Question: In the ios7 many times when you click on the one of the button on the tab bar, a windows appear that contains some items with a done button on the right of the navigation bar. Below image show this windows on the map application of the ios7.
Is this a new component like action-sheet or just a custom view? I want to create a page like this, what is the best way?

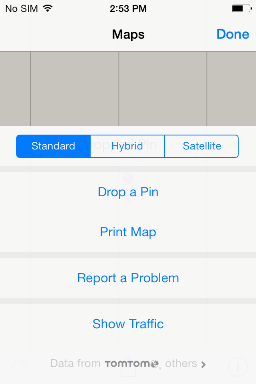
Answer: Since the maps app is available in the simulator, you can attach to it using the debugger and sent messages to its objects.
Here is a print of the recursive description of the key window:
'''
<UIWindow: 0x10ab27890; frame = (0 0; 320 568); autoresize = W+H; gestureRecognizers = <NSArray: 0x10ab280a0>; layer = <UIWindowLayer: 0x10ab26ba0>>
| <UILayoutContainerView: 0x10af73b20; frame = (0 0; 320 568); autoresize = W+H; gestureRecognizers = <NSArray: 0x10af7d1b0>; layer = <CALayer: 0x10af74420>>
| | <UINavigationTransitionView: 0x10af75700; frame = (0 0; 320 568); clipsToBounds = YES; autoresize = W+H; layer = <CALayer: 0x10af08c20>>
| | | <UIViewControllerWrapperView: 0x111aaea00; frame = (0 0; 320 568); layer = <CALayer: 0x10abb2990>>
| | | | <UIView: 0x10af7e3d0; frame = (0 0; 320 568); clipsToBounds = YES; layer = <CALayer: 0x10af7e690>>
| | | | | <UIView: 0x10af7e6b0; frame = (0 0; 320 568); gestureRecognizers = <NSArray: 0x10ab47cb0>; layer = <CALayer: 0x10af7e770>>
| | | | | | <MKMapView: 0x10af7eca0; frame = (0 0; 320 568); clipsToBounds = YES; userInteractionEnabled = NO; gestureRecognizers = <NSArray: 0x10abfb9f0>; layer = <CALayer: 0x10af7e940>>
| | | | | | | <UIView: 0x10af809e0; frame = (0 0; 320 568); autoresizesSubviews = NO; gestureRecognizers = <NSArray: 0x10ab4a980>; layer = <CALayer: 0x10af80aa0>>
| | | | | | | | <MKBasicMapView: 0x10af80fb0; frame = (0 0; 320 568); clipsToBounds = YES; layer = <CALayer: 0x10af81150>>
| | | | | | | | | <_MKMapLayerHostingView: 0x10af81ca0; frame = (0 0; 320 568); layer = <_MKMapLayerHostingLayer: 0x10af81fd0>>
| | | | | | | | | | <VKMapView: 0x10af82a30> (layer)
| | | | | | | | | | | <VKMapCanvas: 0x10af9ca60> (layer)
| | | | | | | | | | | | <VGLLayer: 0x10c90ed40> (layer)
| | | | | | | | <MKScrollContainerView: 0x111ab4a30; frame = (-1.3491e+06 -3.25471e+06; 8.38861e+06 8.38861e+06); autoresizesSubviews = NO; layer = <CALayer: 0x10aba9420>>
| | | | | | | | <MKNewAnnotationContainerView: 0x111ab4ff0; frame = (0 0; 320 568); autoresize = W+H; autoresizesSubviews = NO; layer = <CALayer: 0x10ab7d3b0>>
| | | | | | | | | <UserLocationView: 0x10c981e70; frame = (138.651 271.783; 42 44); layer = <CALayer: 0x10c9f2a30>>
| | | | | | | | | | <CALayer: 0x10c97e250> (layer)
| | | | | | | | | | <CALayer: 0x10c981e00> (layer)
| | | | | | | | | | <CALayer: 0x10c9bfd60> (layer)
| | | | | | | | | | | <CALayer: 0x10c984cc0> (layer)
| | | | | | <BlurView: 0x111ab0cd0; frame = (0 0; 320 64); layer = <CALayer: 0x111ab0db0>>
| | | | | | | <_UIBackdropView: 0x111ab4c40; frame = (0 0; 320 64); opaque = NO; autoresize = W+H; layer = <_UIBackdropViewLayer: 0x10ab61940>>
| | | | | | | | <_UIBackdropEffectView: 0x10ab32bc0; frame = (0 0; 320 64); clipsToBounds = YES; opaque = NO; autoresize = W+H; userInteractionEnabled = NO; layer = <CABackdropLayer: 0x111a07ee0>>
| | | | | | | | <UIView: 0x111abbb40; frame = (0 0; 320 64); hidden = YES; opaque = NO; autoresize = W+H; userInteractionEnabled = NO; layer = <CALayer: 0x10ab5ad20>>
| | | | | | | <UIView: 0x111abc960; frame = (0 64; 320 0.5); tag = 11; layer = <CALayer: 0x10ab54110>>
| | | | | | <FloatingControlsView: 0x111abcbb0; frame = (0 524; 320 44); opaque = NO; layer = <CALayer: 0x111a04910>>
| | | | | | | <BlurView: 0x111abd0a0; frame = (0 0; 320 44); autoresize = W+H; layer = <CALayer: 0x10ab506c0>>
| | | | | | | | <_UIBackdropView: 0x111abd280; frame = (0 0; 320 44); opaque = NO; autoresize = W+H; layer = <_UIBackdropViewLayer: 0x111a02e50>>
| | | | | | | | | <_UIBackdropEffectView: 0x111abd730; frame = (0 0; 320 44); clipsToBounds = YES; opaque = NO; autoresize = W+H; userInteractionEnabled = NO; layer = <CABackdropLayer: 0x111a02560>>
| | | | | | | | | <UIView: 0x111abd900; frame = (0 0; 320 44); hidden = YES; opaque = NO; autoresize = W+H; userInteractionEnabled = NO; layer = <CALayer: 0x10ab4ea30>>
| | | | | | | | <MapsUserTrackingButton: 0x111abee30; baseClass = UIButton; frame = (5 4; 36 36); opaque = NO; tag = 1; layer = <CALayer: 0x10abf7710>>
| | | | | | | | | <UIImageView: 0x121201640; frame = (0 0; 36 36); alpha = 0.1; opaque = NO; userInteractionEnabled = NO; layer = <CALayer: 0x121200b90>>
| | | | | | | | | <UIImageView: 0x111abf970; frame = (5.5 8; 22.5 22.5); clipsToBounds = YES; opaque = NO; userInteractionEnabled = NO; layer = <CALayer: 0x10abf26d0>>
| | | | | | | | <UIButton: 0x111ac3f70; frame = (142 4; 36 36); opaque = NO; tag = 5; layer = <CALayer: 0x10abdf330>>
| | | | | | | | | <UIImageView: 0x111ad69e0; frame = (8.5 4.5; 19 26.5); clipsToBounds = YES; opaque = NO; userInteractionEnabled = NO; layer = <CALayer: 0x10ab5e130>>
| | | | | | | | <UIButton: 0x111ac56f0; frame = (279 4; 36 36); opaque = NO; tag = 6; layer = <CALayer: 0x10abda8c0>>
| | | | | | | | | <UIImageView: 0x111ad72e0; frame = (5.5 5.5; 25 25); clipsToBounds = YES; opaque = NO; userInteractionEnabled = NO; layer = <CALayer: 0x10ab5bf40>>
| | | | | | | <UIView: 0x111abdbb0; frame = (0 -0.5; 320 0.5); layer = <CALayer: 0x111a147f0>>
| | | | | | <UINavigationBar: 0x114b06b80; frame = (0 20; 320 44); opaque = NO; autoresize = W; gestureRecognizers = <NSArray: 0x114b07530>; layer = <CALayer: 0x114b06cf0>>
| | | | | | | <_UINavigationBarBackground: 0x114b06e40; frame = (0 0; 320 44); opaque = NO; autoresize = W; userInteractionEnabled = NO; layer = <CALayer: 0x114b06fa0>>
| | | | | | | | <UIImageView: 0x114b06ff0; frame = (0 44; 320 0.5); userInteractionEnabled = NO; layer = <CALayer: 0x114b07110>>
| | | | | | | <UINavigationItemView: 0x10afc7ba0; frame = (139.5 8; 41.5 27); opaque = NO; userInteractionEnabled = NO; layer = <CALayer: 0x10afc7ca0>>
| | | | | | | | <UILabel: 0x10afc7cc0; frame = (0 4; 41.5 21); text = 'Maps'; opaque = NO; userInteractionEnabled = NO; layer = <CALayer: 0x10afc7e00>>
| | | | | | | <UINavigationButton: 0x114b610a0; frame = (270 8; 42 30); opaque = NO; layer = <CALayer: 0x114b61320>>
| | | | | | | | <UIButtonLabel: 0x114b34180; frame = (0 4; 42 21); text = 'Done'; clipsToBounds = YES; opaque = NO; userInteractionEnabled = NO; layer = <CALayer: 0x114b342d0>>
| | | | | | | <_UINavigationBarBackIndicatorView: 0x114b7efd0; frame = (8 12; 12.5 20.5); alpha = 0; opaque = NO; userInteractionEnabled = NO; layer = <CALayer: 0x114b30520>>
| | | | | <_UILayoutGuide: 0x111abafa0; frame = (0 0; 0 20); hidden = YES; layer = <CALayer: 0x111a218f0>>
| | | | | <_UILayoutGuide: 0x111aaff20; frame = (0 568; 0 0); hidden = YES; layer = <CALayer: 0x10ab70a50>>
| | | | | <UIView: 0x1212b0530; frame = (0 64; 320 504); autoresize = W+H; layer = <CALayer: 0x1212b0180>>
| | | | | | <BlurView: 0x1212af380; frame = (0 231.5; 320 272.5); layer = <CALayer: 0x1212af460>>
| | | | | | | <_UIBackdropView: 0x1212af480; frame = (0 0; 320 272); opaque = NO; autoresize = W+H; layer = <_UIBackdropViewLayer: 0x1212af840>>
| | | | | | | | <_UIBackdropEffectView: 0x1212afb60; frame = (0 0; 320 272); clipsToBounds = YES; opaque = NO; autoresize = W+H; userInteractionEnabled = NO; layer = <CABackdropLayer: 0x1212afc30>>
| | | | | | | | <UIView: 0x1212afc50; frame = (0 0; 320 272); hidden = YES; opaque = NO; autoresize = W+H; userInteractionEnabled = NO; layer = <CALayer: 0x1212afd10>>
| | | | | | <UITableView: 0x10f1ce000; frame = (0 231.5; 320 272.5); clipsToBounds = YES; opaque = NO; autoresize = W+H; gestureRecognizers = <NSArray: 0x12122c920>; layer = <CALayer: 0x10c8ed850>; contentOffset: {0, 0}>
| | | | | | | <UITableViewWrapperView: 0x12127c430; frame = (0 0; 320 272); autoresize = W+H; layer = <CALayer: 0x10c8aebb0>>
| | | | | | | | <UITableViewCell: 0x10aff4d40; frame = (0 222.5; 320 50); text = 'Data from , others '; clipsToBounds = YES; opaque = NO; autoresize = W; layer = <CALayer: 0x10aff5030>>
| | | | | | | | | <UITableViewCellScrollView: 0x10aff5050; frame = (0 0; 320 50); autoresize = W+H; gestureRecognizers = <NSArray: 0x10aff5470>; layer = <CALayer: 0x10aff5370>; contentOffset: {0, 0}>
| | | | | | | | | | <UITableViewCellContentView: 0x10aff5760; frame = (0 0; 320 49.5); opaque = NO; gestureRecognizers = <NSArray: 0x10aff5a80>; layer = <CALayer: 0x10aff5820>>
| | | | | | | | | | | <UILabel: 0x114baaaa0; frame = (15 0; 290 49.5); text = 'Data from , others '; opaque = NO; userInteractionEnabled = NO; layer = <CALayer: 0x10aff5ae0>>
| | | | | | | | | | <_UITableViewCellSeparatorView: 0x114bab020; frame = (15 49.5; 290 0.5); layer = <CALayer: 0x114baae90>>
| | | | | | | | <UITableViewCell: 0x10aff3740; frame = (0 172.5; 320 50); text = 'Show Traffic'; clipsToBounds = YES; opaque = NO; autoresize = W; layer = <CALayer: 0x10aff3110>>
| | | | | | | | | <UITableViewCellScrollView: 0x10aff3a30; frame = (0 0; 320 50); autoresize = W+H; gestureRecognizers = <NSArray: 0x10aff3e30>; layer = <CALayer: 0x10aff3130>; contentOffset: {0, 0}>
| | | | | | | | | | <UITableViewCellContentView: 0x10aff4120; frame = (0 0; 320 49.5); opaque = NO; gestureRecognizers = <NSArray: 0x10aff4440>; layer = <CALayer: 0x10aff41e0>>
| | | | | | | | | | | <UILabel: 0x10aff44a0; frame = (15 0; 290 49.5); text = 'Show Traffic'; opaque = NO; userInteractionEnabled = NO; layer = <CALayer: 0x10aff45e0>>
| | | | | | | | | | <_UITableViewCellSeparatorView: 0x10aff49c0; frame = (15 49.5; 290 0.5); layer = <CALayer: 0x10aff48e0>>
| | | | | | | | <UITableViewCell: 0x10aff2120; frame = (0 115; 320 50); text = 'Report a Problem'; clipsToBounds = YES; opaque = NO; autoresize = W; layer = <CALayer: 0x10aff2410>>
| | | | | | | | | <UITableViewCellScrollView: 0x10aff2430; frame = (0 0; 320 50); autoresize = W+H; gestureRecognizers = <NSArray: 0x10aff2850>; layer = <CALayer: 0x10aff2750>; contentOffset: {0, 0}>
| | | | | | | | | | <UITableViewCellContentView: 0x10aff2b40; frame = (0 0; 320 49.5); opaque = NO; gestureRecognizers = <NSArray: 0x10aff2e60>; layer = <CALayer: 0x10aff2c00>>
| | | | | | | | | | | <UILabel: 0x10aff2ec0; frame = (15 0; 290 49.5); text = 'Report a Problem'; opaque = NO; userInteractionEnabled = NO; layer = <CALayer: 0x10aff3000>>
| | | | | | | | | | <_UITableViewCellSeparatorView: 0x10aff3380; frame = (0 49.5; 320 0.5); hidden = YES; layer = <CALayer: 0x10aff3450>>
| | | | | | | | <UITableViewCell: 0x10afd7d70; frame = (0 57.5; 320 50); text = 'Drop a Pin'; clipsToBounds = YES; opaque = NO; autoresize = W; layer = <CALayer: 0x114ba9a60>>
| | | | | | | | | <UITableViewCellScrollView: 0x10aff1d60; frame = (0 0; 320 50); autoresize = W+H; gestureRecognizers = <NSArray: 0x114b0b490>; layer = <CALayer: 0x114b0b790>; contentOffset: {0, 0}>
| | | | | | | | | | <UITableViewCellContentView: 0x10afd6390; frame = (0 0; 320 49.5); opaque = NO; gestureRecognizers = <NSArray: 0x114ba9640>; layer = <CALayer: 0x10afd4fb0>>
| | | | | | | | | | | <UILabel: 0x114b00d10; frame = (15 0; 290 49.5); text = 'Drop a Pin'; opaque = NO; userInteractionEnabled = NO; layer = <CALayer: 0x114b00e50>>
| | | | | | | | | | <_UITableViewCellSeparatorView: 0x10afd85c0; frame = (0 49.5; 320 0.5); hidden = YES; layer = <CALayer: 0x10afd58b0>>
| | | | | | | | <UITableViewCell: 0x114b3fa00; frame = (0 0; 320 50); clipsToBounds = YES; opaque = NO; autoresize = W; layer = <CALayer: 0x114b3ff30>>
| | | | | | | | | <UITableViewCellScrollView: 0x10afd5160; frame = (0 0; 320 50); autoresize = W+H; gestureRecognizers = <NSArray: 0x10afd5bc0>; layer = <CALayer: 0x10afd55c0>; contentOffset: {0, 0}>
| | | | | | | | | | <UITableViewCellContentView: 0x10afd62d0; frame = (0 0; 320 49.5); opaque = NO; gestureRecognizers = <NSArray: 0x10afd8200>; layer = <CALayer: 0x10afd6550>>
| | | | | | | | | | | <UISegmentedControl: 0x10afd8260; frame = (20 10; 280 29); opaque = NO; autoresize = LM+RM+TM+BM; layer = <CALayer: 0x10afd8540>>
| | | | | | | | | | | | <UISegment: 0x10afee6d0; frame = (187 0; 93 29); opaque = NO; layer = <CALayer: 0x10afee540>>
| | | | | | | | | | | | | <UISegmentLabel: 0x10afee850; frame = (22 5.5; 49 16); text = 'Satellite'; opaque = NO; userInteractionEnabled = NO; layer = <CALayer: 0x10afee520>>
| | | | | | | | | | | | | <UIImageView: 0x10afef570; frame = (93 0; 1 29); alpha = 0; opaque = NO; autoresize = LM; userInteractionEnabled = NO; tag = -1030; layer = <CALayer: 0x10afef510>>
| | | | | | | | | | | | <UISegment: 0x10afed880; frame = (93 0; 93 29); opaque = NO; layer = <CALayer: 0x10afeccf0>>
| | | | | | | | | | | | | <UISegmentLabel: 0x10afedb00; frame = (26.5 5.5; 40 16); text = 'Hybrid'; opaque = NO; userInteractionEnabled = NO; layer = <CALayer: 0x10afeccd0>>
| | | | | | | | | | | | | <UIImageView: 0x10afee270; frame = (93 0; 1 29); opaque = NO; autoresize = LM; userInteractionEnabled = NO; tag = -1030; layer = <CALayer: 0x10afee210>>
| | | | | | | | | | | | <UISegment: 0x114b00ab0; frame = (0 0; 92 29); opaque = NO; layer = <CALayer: 0x10afb5380>>
| | | | | | | | | | | | | <UISegmentLabel: 0x114b0b7b0; frame = (18.5 5.5; 55 16); text = 'Standard'; opaque = NO; userInteractionEnabled = NO; layer = <CALayer: 0x114b6d6a0>>
| | | | | | | | | | | | | <UIImageView: 0x10afed530; frame = (92 0; 1 29); opaque = NO; autoresize = LM; userInteractionEnabled = NO; tag = -1030; layer = <CALayer: 0x114b342f0>>
| | | | | | | | | | <_UITableViewCellSeparatorView: 0x10aff1640; frame = (0 49.5; 320 0.5); hidden = YES; layer = <CALayer: 0x10aff1710>>
| | | | | | | <UIImageView: 0x10afd9470; frame = (0 269; 320 3); alpha = 0; opaque = NO; autoresize = TM; userInteractionEnabled = NO; layer = <CALayer: 0x114b041d0>>
| | | | | | | <HeaderView: 0x114b134c0; frame = (0 50; 320 7.5); opaque = NO; autoresize = W; layer = <CALayer: 0x114bab510>>
| | | | | | | | <CALayer: 0x114bab530> (layer)
| | | | | | | | <CALayer: 0x114b13ab0> (layer)
| | | | | | | <HeaderView: 0x114b13ff0; frame = (0 107.5; 320 7.5); opaque = NO; autoresize = W; layer = <CALayer: 0x114b141b0>>
| | | | | | | | <CALayer: 0x114b141d0> (layer)
| | | | | | | | <CALayer: 0x114b14320> (layer)
| | | | | | | <HeaderView: 0x114b78a90; frame = (0 165; 320 7.5); opaque = NO; autoresize = W; layer = <CALayer: 0x114b13ec0>>
| | | | | | | | <CALayer: 0x114b78b50> (layer)
| | | | | | | | <CALayer: 0x114b78ca0> (layer)
| | | | | | | <UIImageView: 0x10afd9810; frame = (316 275; 3 273); alpha = 0; opaque = NO; autoresize = LM; userInteractionEnabled = NO; layer = <CALayer: 0x10afea2a0>>
| | | | | | <UIView: 0x1212b08a0; frame = (0 0; 320 231.5); autoresize = W+H; gestureRecognizers = <NSArray: 0x1212b0b50>; layer = <CALayer: 0x1212b0960>>
| | <UINavigationBar: 0x10af6e520; frame = (0 -44; 320 44); hidden = YES; opaque = NO; autoresize = W; gestureRecognizers = <NSArray: 0x10af6ae90>; layer = <CALayer: 0x10af6e750>>
| | | <_UINavigationBarBackground: 0x10af6f460; frame = (0 -20; 320 64); opaque = NO; autoresize = W; userInteractionEnabled = NO; layer = <CALayer: 0x10af6f740>>
| | | | <_UIBackdropView: 0x111acc810; frame = (0 0; 320 64); opaque = NO; autoresize = W+H; userInteractionEnabled = NO; layer = <_UIBackdropViewLayer: 0x10abbdfc0>>
| | | | | <_UIBackdropEffectView: 0x111acb540; frame = (0 0; 320 64); clipsToBounds = YES; opaque = NO; autoresize = W+H; userInteractionEnabled = NO; layer = <CABackdropLayer: 0x111abc540>>
| | | | | <UIView: 0x111accc20; frame = (0 0; 320 64); hidden = YES; opaque = NO; autoresize = W+H; userInteractionEnabled = NO; layer = <CALayer: 0x10abbd9f0>>
| | | | <UIImageView: 0x10af6aa60; frame = (0 64; 320 0.5); userInteractionEnabled = NO; layer = <CALayer: 0x10af6ab80>>
| | | <_UINavigationBarBackIndicatorView: 0x10af72d40; frame = (8 12; 12.5 20.5); alpha = 0; opaque = NO; userInteractionEnabled = NO; layer = <CALayer: 0x10af72ac0>>
'''
You can see in the view hierarchy, that there is the map part, and then there is a view with all the content of the settings/info, including a navigation bar and a table view with all the cells. Let's look at how the view controllers are set up:
'''
po [0x1212b0530 _viewDelegate]
<SettingsViewControllerPhone: 0x12127bea0>
po [[0x1212b0530 _viewDelegate] parentViewController]
<MainChromeViewController: 0x10af511e0>
'''
'MainChromeViewController' is the main view controller of the maps app. So, as you can see, it is a child view controller of the main view controller. It is animated in place when you tab the button.